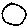
Label: moon